Interaction volume radius: 5 \u00c5
Interaction volume height: 20 \u00c5
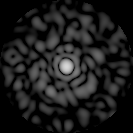
Disorder parameter: 0.8405